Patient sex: M
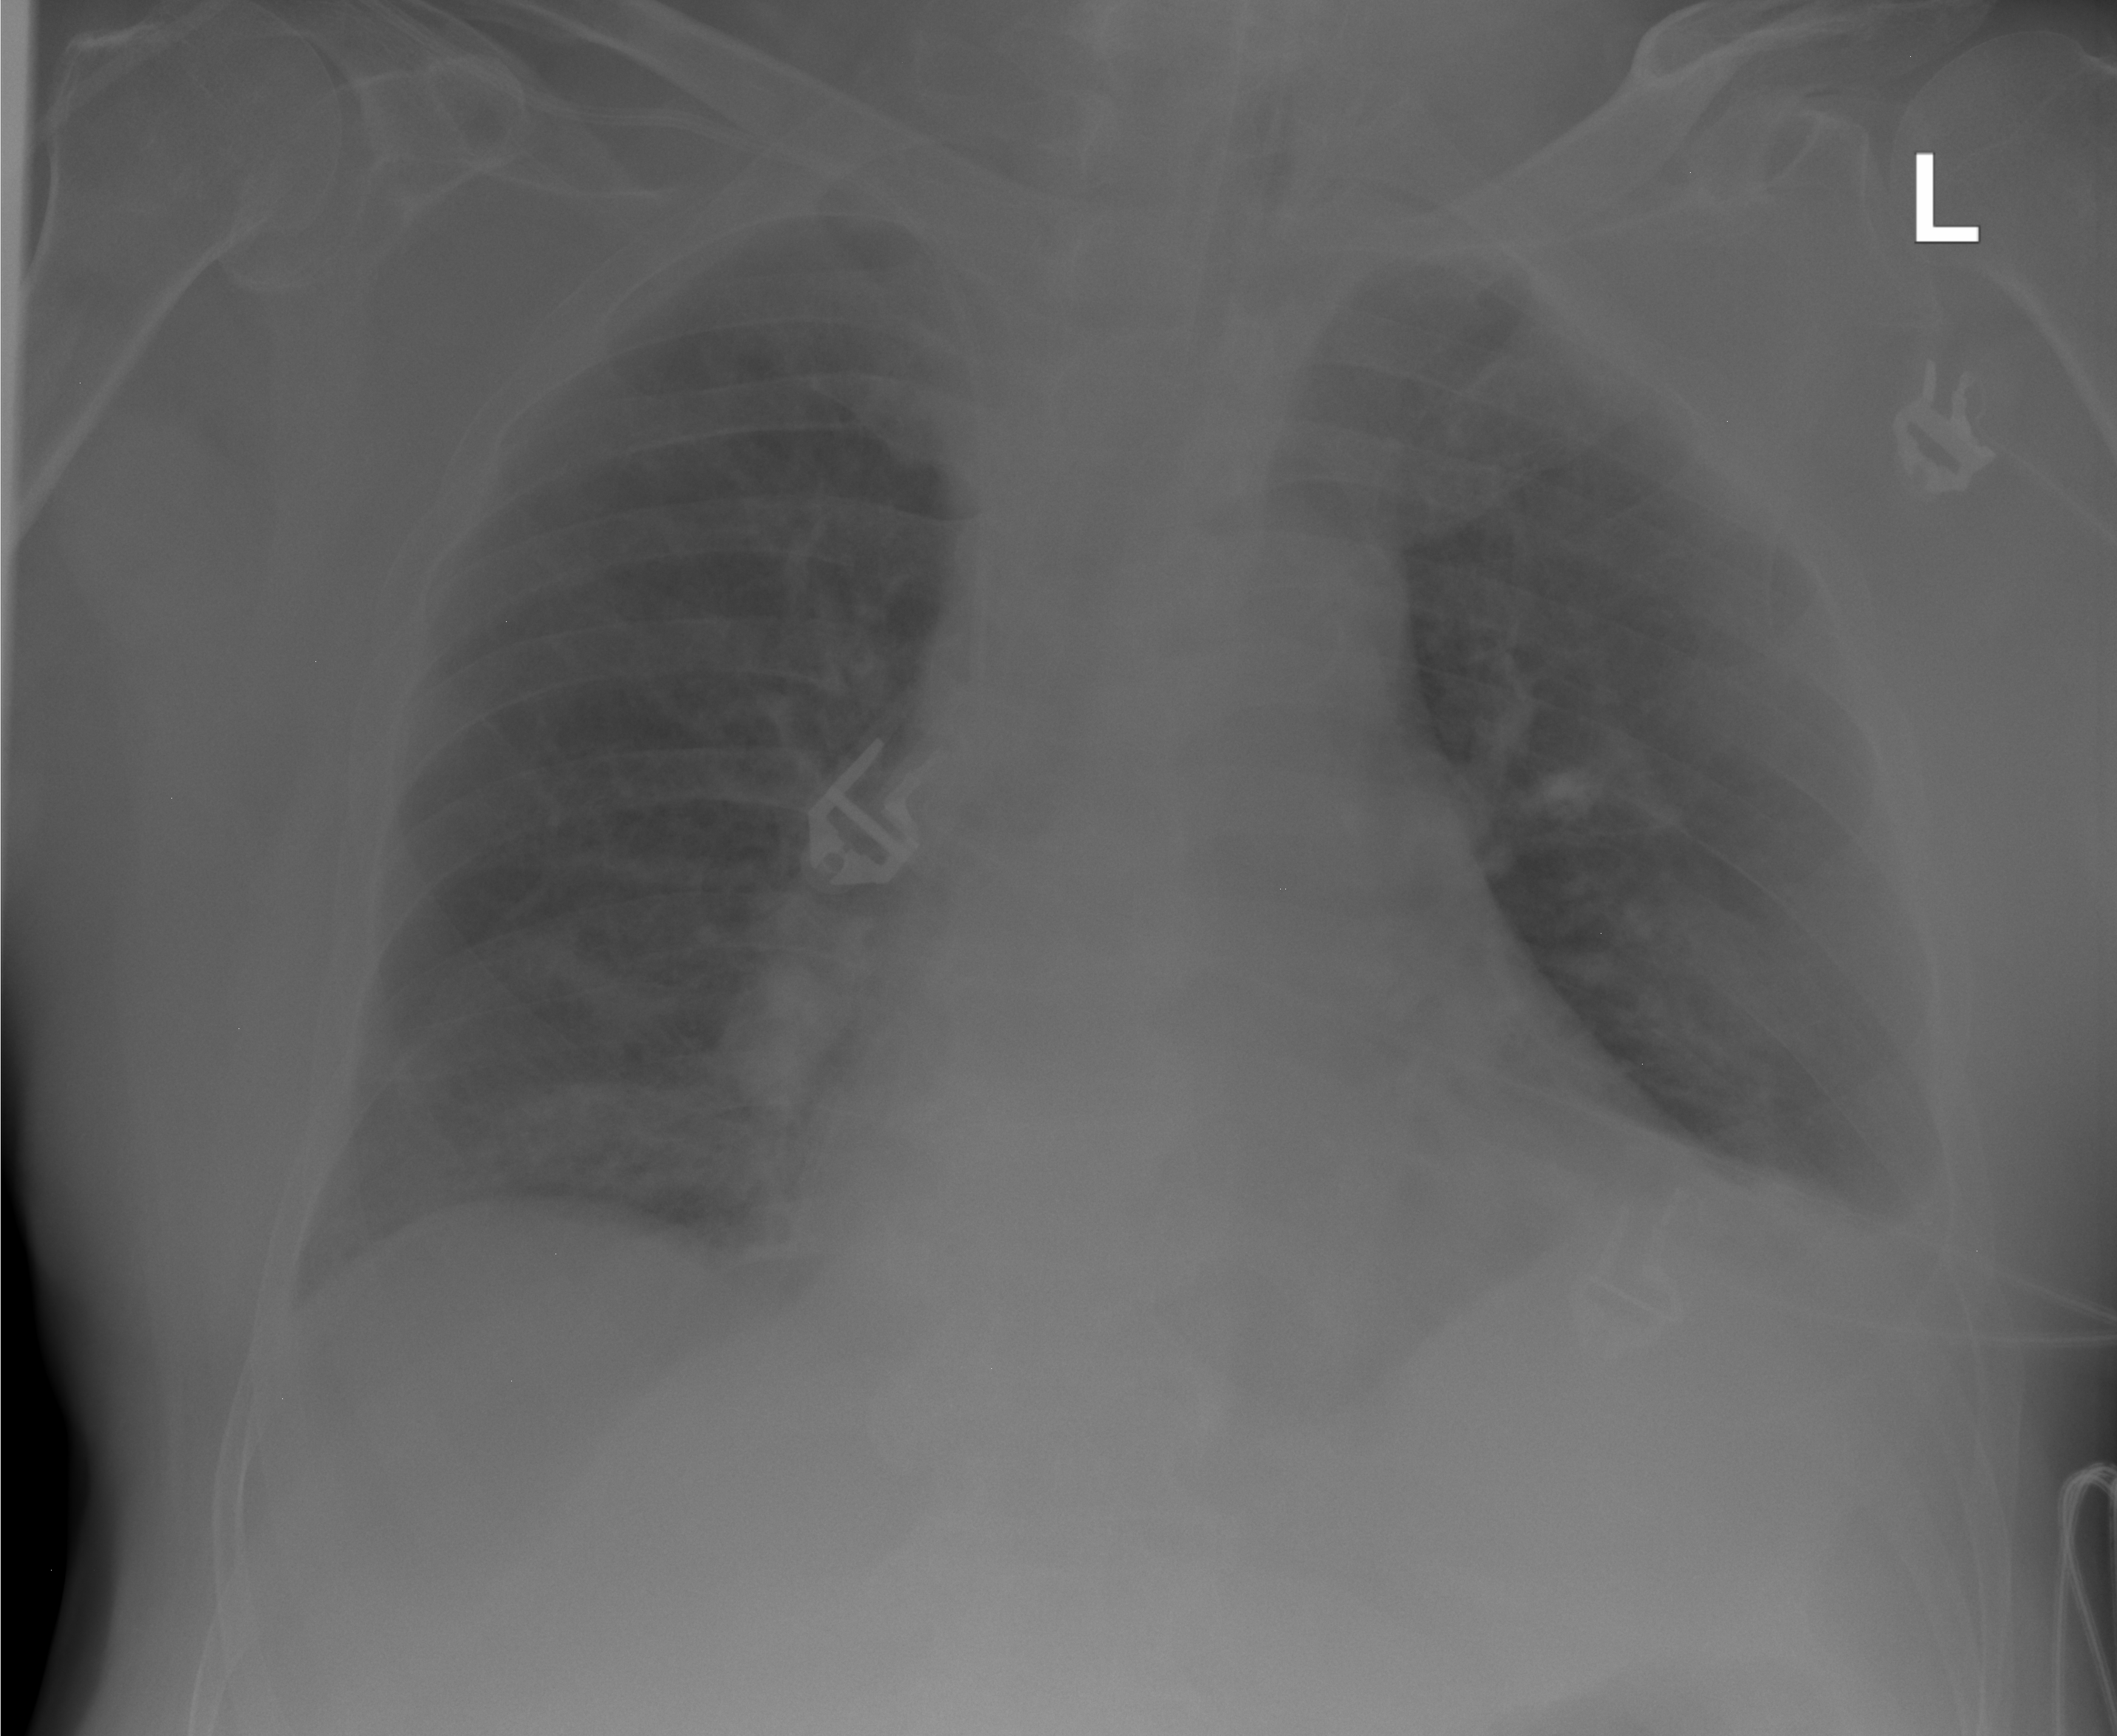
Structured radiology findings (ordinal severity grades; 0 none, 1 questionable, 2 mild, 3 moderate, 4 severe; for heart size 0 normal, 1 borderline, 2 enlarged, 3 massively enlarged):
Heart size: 0
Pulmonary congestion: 1
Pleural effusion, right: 0
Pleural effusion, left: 2
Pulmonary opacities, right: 2
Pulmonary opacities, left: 2
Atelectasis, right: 0
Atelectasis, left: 2